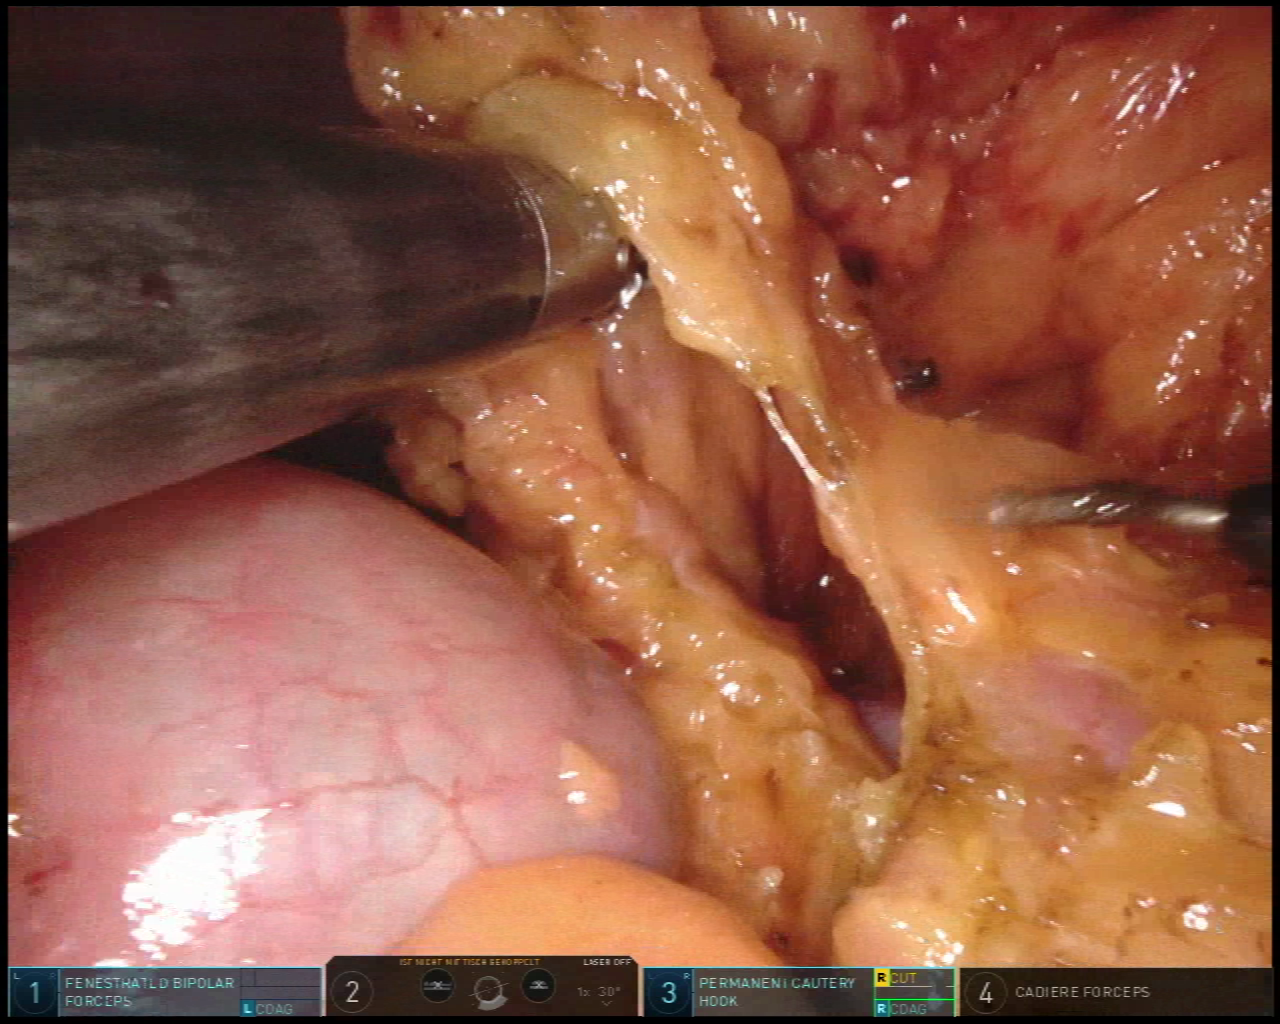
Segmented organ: stomach
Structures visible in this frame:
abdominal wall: yes
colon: yes
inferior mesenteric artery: no
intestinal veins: no
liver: no
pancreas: no
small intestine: no
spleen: no
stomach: yes
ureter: no
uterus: no
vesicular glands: no